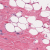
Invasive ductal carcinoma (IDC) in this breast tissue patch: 0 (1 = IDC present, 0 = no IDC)